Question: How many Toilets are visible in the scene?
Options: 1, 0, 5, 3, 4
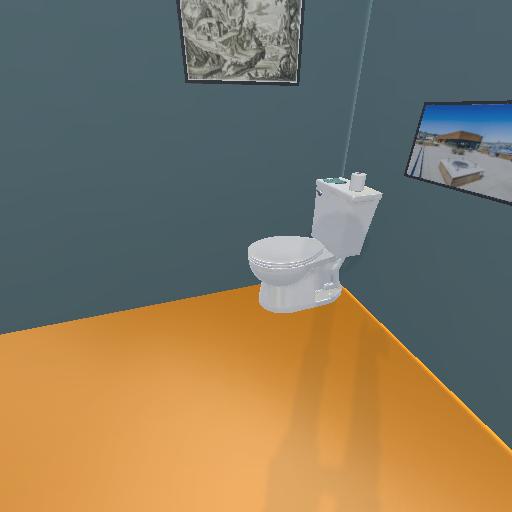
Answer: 1